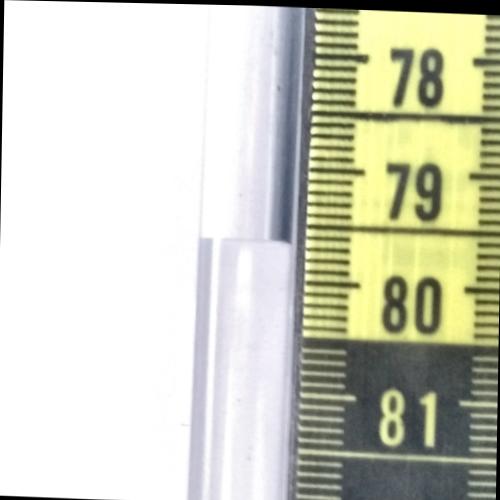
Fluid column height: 79.6 cm